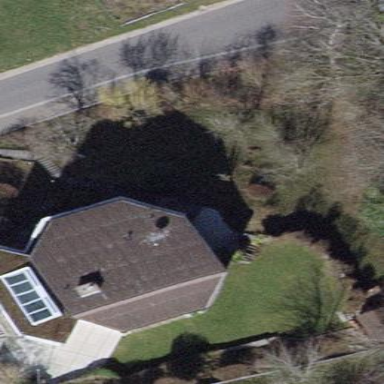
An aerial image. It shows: Residential building.